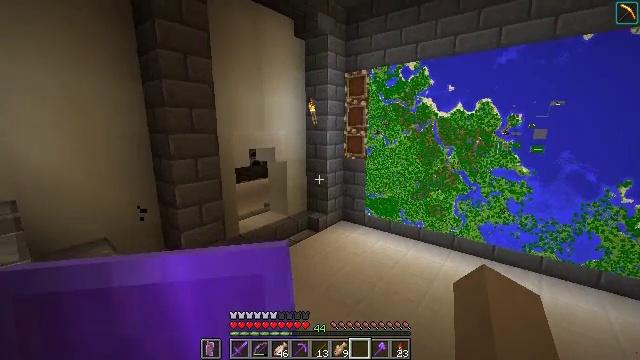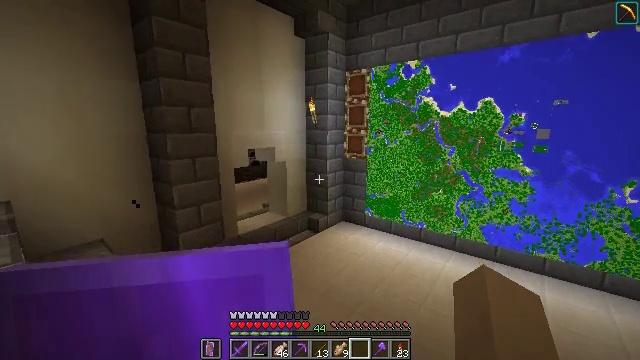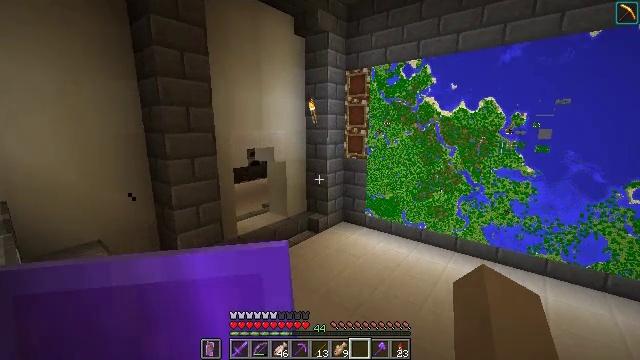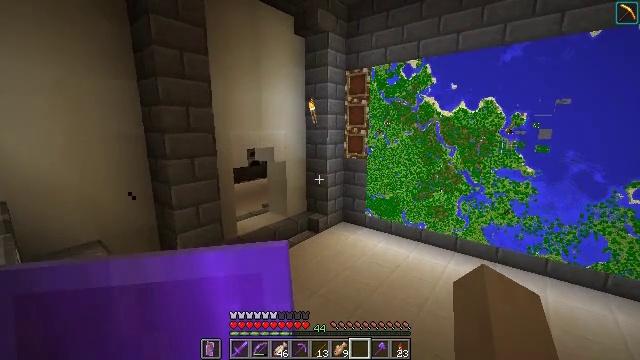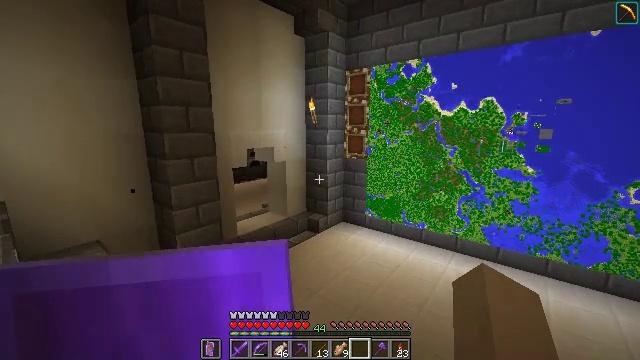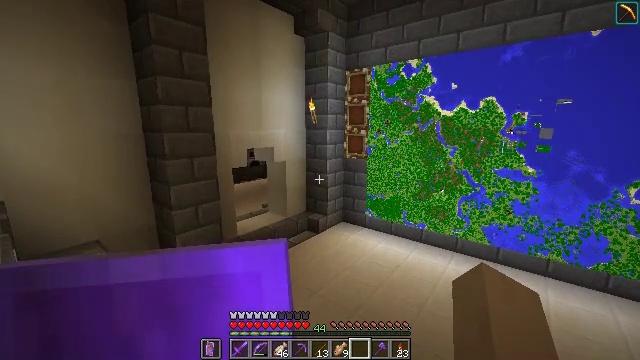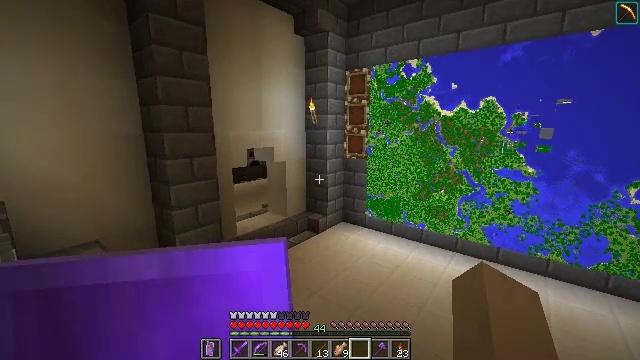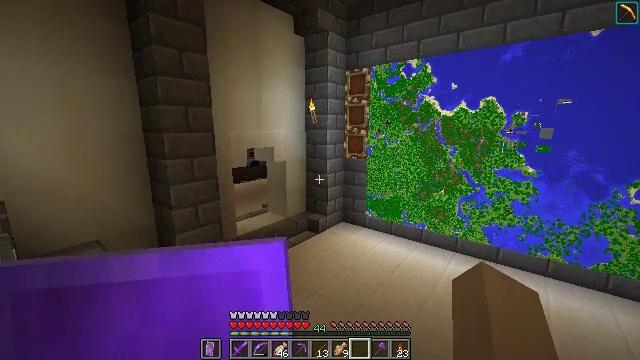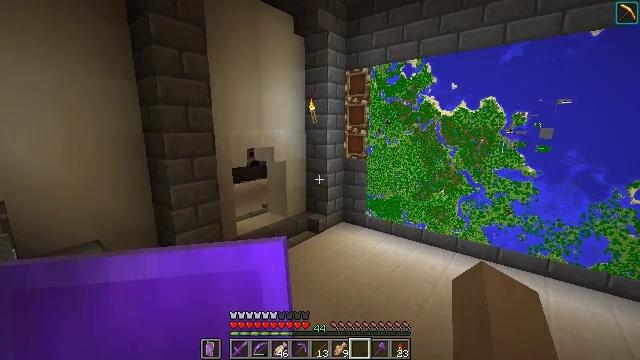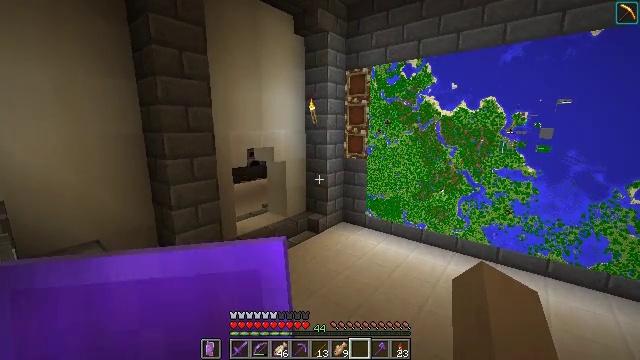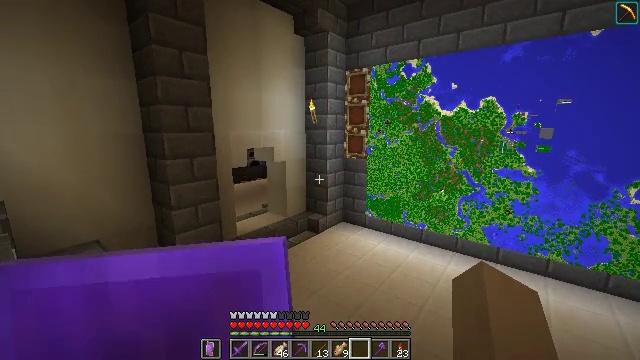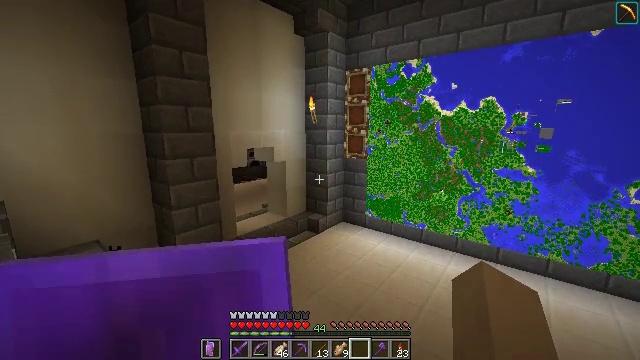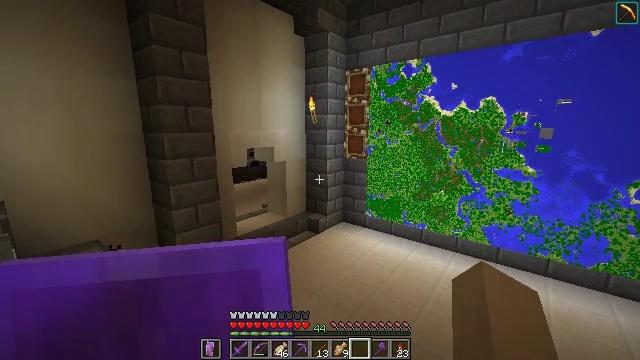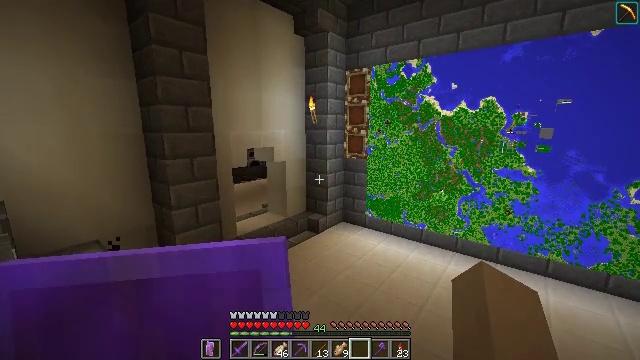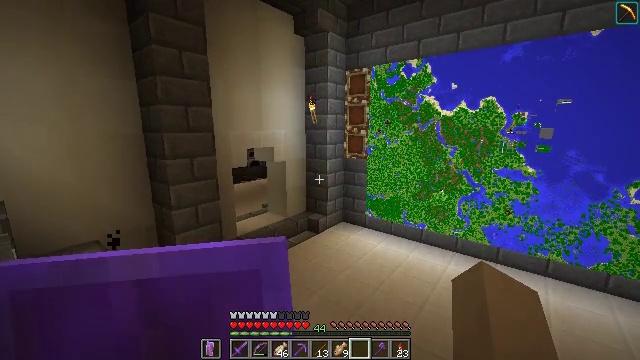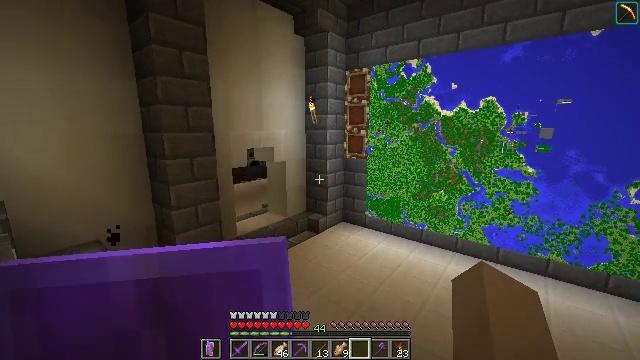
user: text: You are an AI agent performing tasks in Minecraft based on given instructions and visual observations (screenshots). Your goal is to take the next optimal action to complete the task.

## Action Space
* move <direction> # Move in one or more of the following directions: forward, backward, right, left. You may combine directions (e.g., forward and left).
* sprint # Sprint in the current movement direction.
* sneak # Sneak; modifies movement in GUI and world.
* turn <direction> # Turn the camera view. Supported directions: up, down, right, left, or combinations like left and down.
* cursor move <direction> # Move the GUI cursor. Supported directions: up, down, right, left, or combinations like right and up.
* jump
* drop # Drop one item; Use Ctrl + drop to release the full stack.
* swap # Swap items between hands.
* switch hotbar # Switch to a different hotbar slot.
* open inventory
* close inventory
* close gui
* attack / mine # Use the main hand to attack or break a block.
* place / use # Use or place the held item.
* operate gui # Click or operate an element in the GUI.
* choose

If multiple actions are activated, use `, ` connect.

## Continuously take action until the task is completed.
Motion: motion action
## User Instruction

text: craft item soul torch
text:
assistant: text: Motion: no_op
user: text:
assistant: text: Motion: no_op
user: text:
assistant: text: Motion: no_op
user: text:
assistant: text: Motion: no_op
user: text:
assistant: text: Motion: no_op
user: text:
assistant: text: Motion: no_op
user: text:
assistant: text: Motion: no_op
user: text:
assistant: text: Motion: no_op
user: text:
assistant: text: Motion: no_op
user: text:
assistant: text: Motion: no_op
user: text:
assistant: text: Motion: no_op
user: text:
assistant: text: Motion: no_op
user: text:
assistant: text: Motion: no_op
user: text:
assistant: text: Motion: no_op
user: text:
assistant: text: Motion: no_op
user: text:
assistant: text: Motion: move forward
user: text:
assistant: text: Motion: move forward
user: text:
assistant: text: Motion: move forward
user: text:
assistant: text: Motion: move forward
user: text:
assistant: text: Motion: move forward
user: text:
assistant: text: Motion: move forward
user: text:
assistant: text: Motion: move forward
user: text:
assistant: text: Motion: no_op
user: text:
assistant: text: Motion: no_op
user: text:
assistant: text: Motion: no_op
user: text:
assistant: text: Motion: no_op
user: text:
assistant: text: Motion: no_op
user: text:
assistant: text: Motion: no_op
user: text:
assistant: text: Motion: no_op
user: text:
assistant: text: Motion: no_op